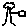
Label: tree